Field crop: maize
Growth stage: 2
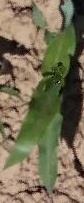
Species: maize